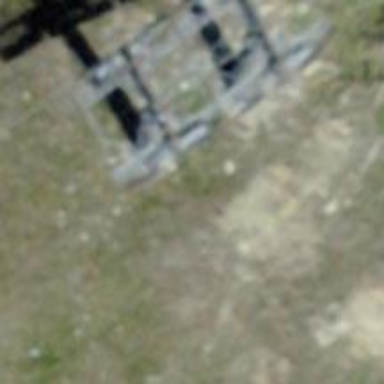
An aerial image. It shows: Pylon for aerialway.